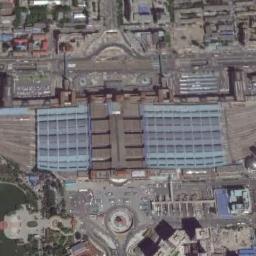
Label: railway_station